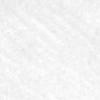
Label: no_change